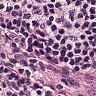
Metastatic tissue present: no